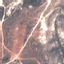
Land use / land cover: HerbaceousVegetation